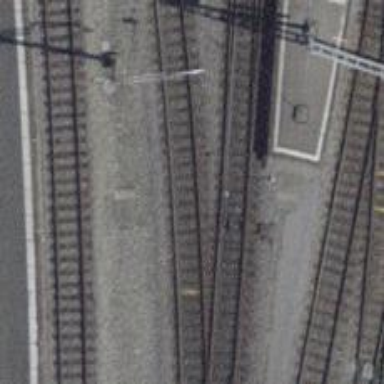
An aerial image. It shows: Single railway track with electrified contact line.